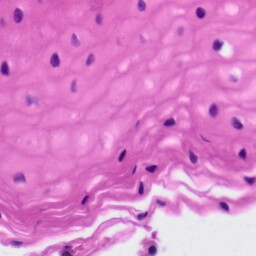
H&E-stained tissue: Tonsil